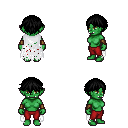
a pixel art fantasy rpg character, female body template, orc, green skin, white tattered cape, red pants, black short bangs hairstyle, leather bracers, four views (front, back, left, right), 2x2 character sprite sheet, small pixel art, hard edges, no anti-aliasing